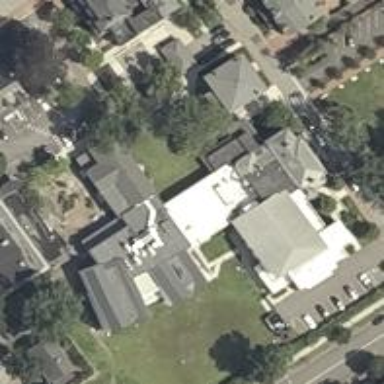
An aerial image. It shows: School.